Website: crate-barrel
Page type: stored-credit-cards
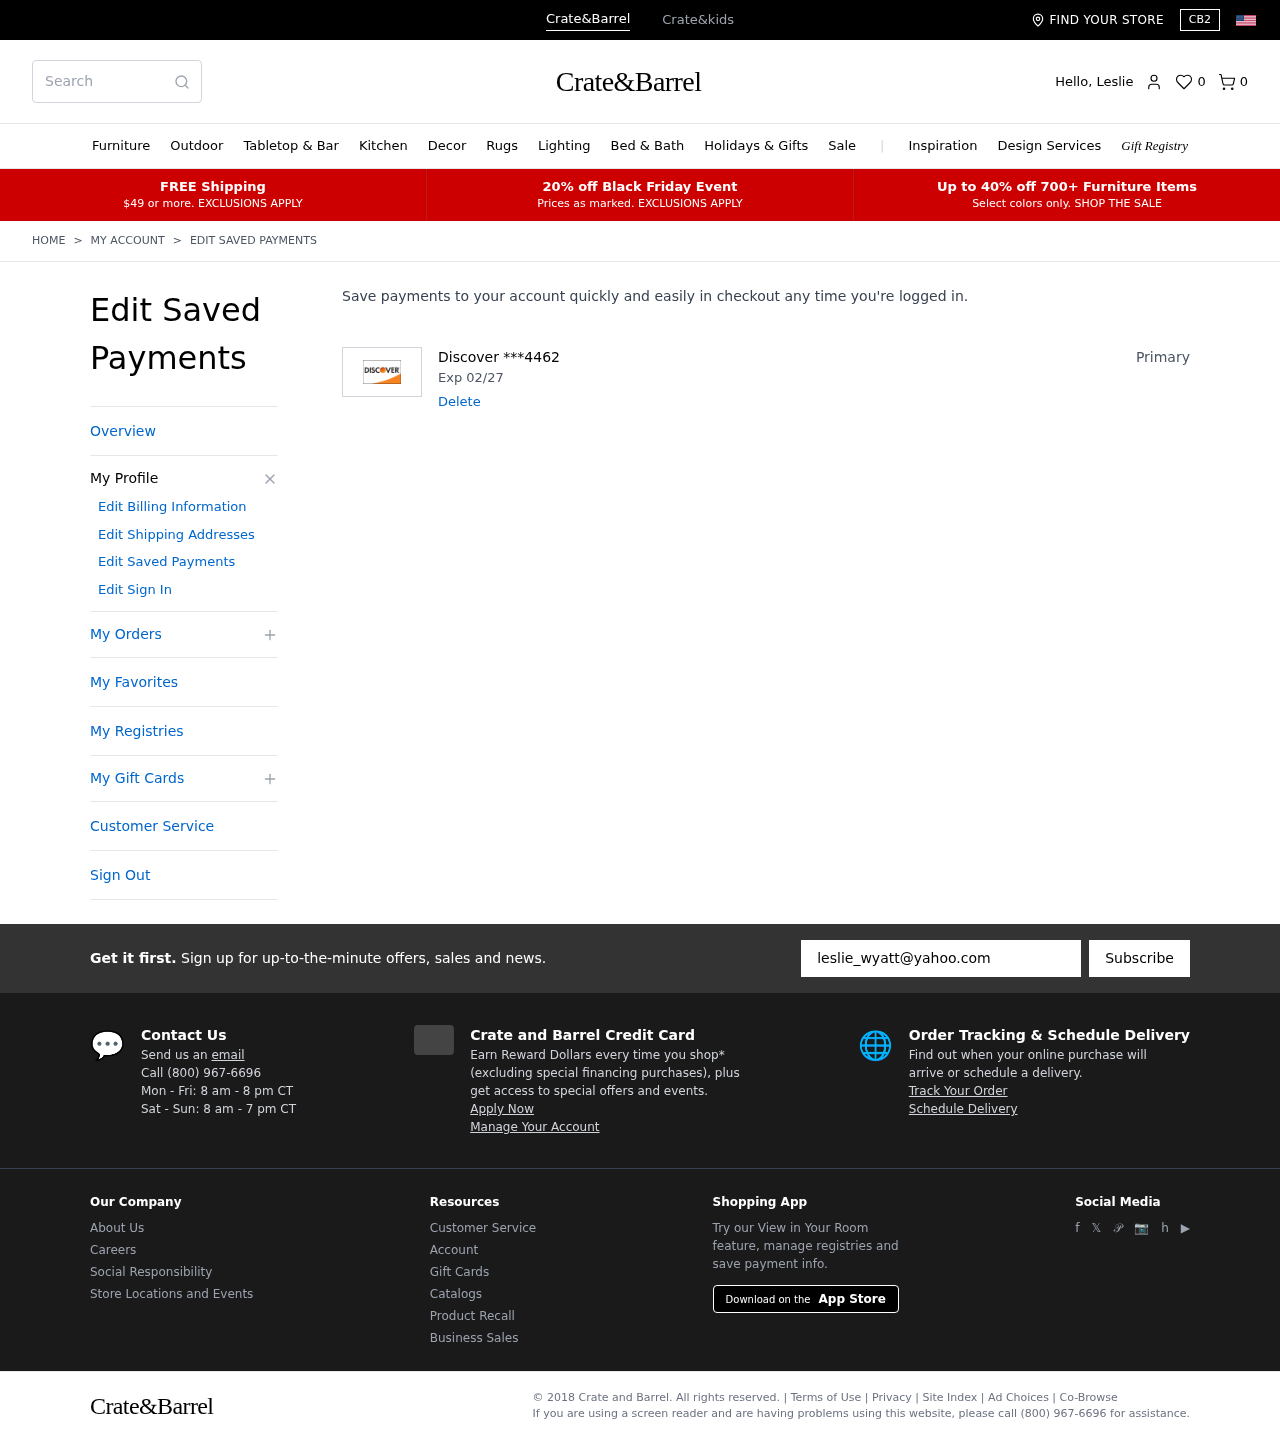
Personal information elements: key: PII_CARD_EXPIRY
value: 02/27
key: PII_CARD_LAST4
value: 4462
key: PII_CARD_TYPE
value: Discover
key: PII_FIRSTNAME
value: Leslie
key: PII_EMAIL
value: leslie_wyatt@yahoo.com
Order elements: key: ORDER_NUM_ITEMS
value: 0
Search elements: key: HEADER_SEARCH
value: Search
Other elements: key: FAVORITES_COUNT
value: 0